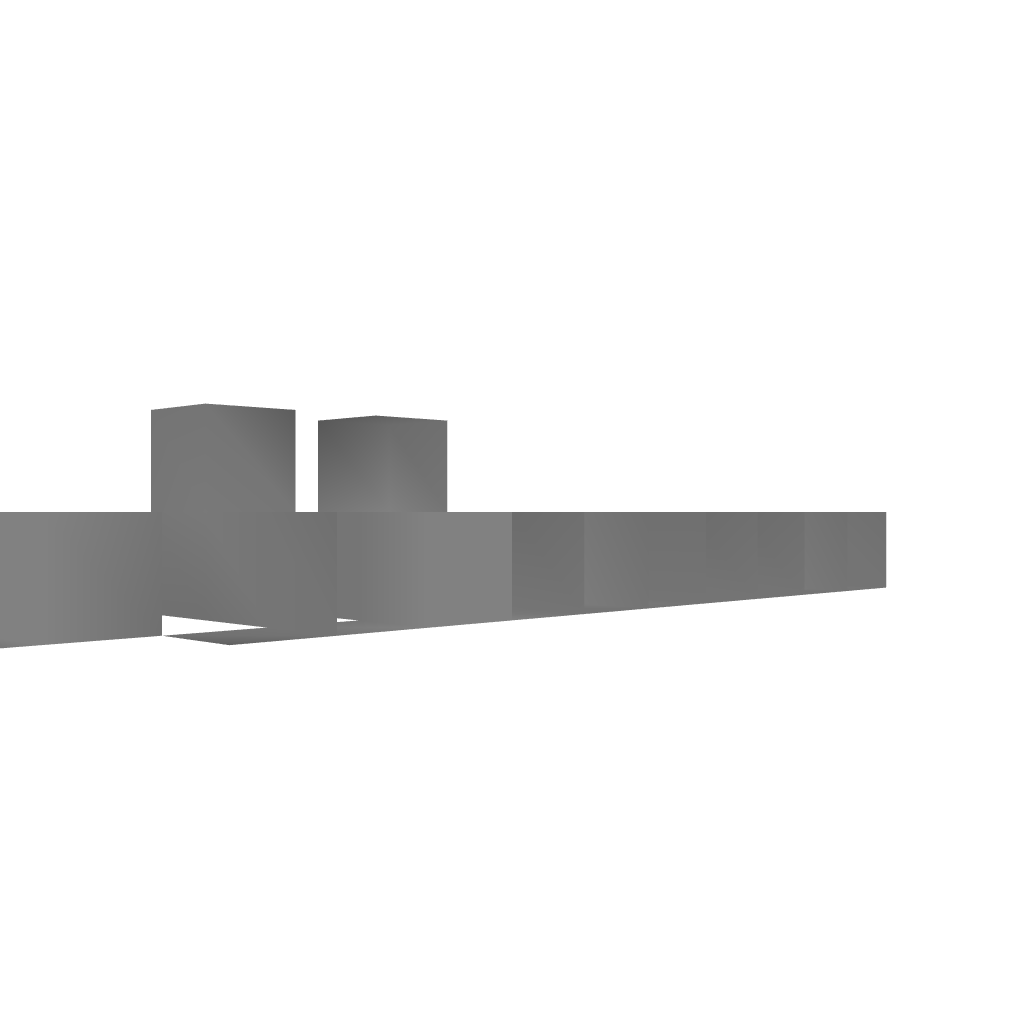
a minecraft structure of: Dusk to Dawn Switch with Override bad low quality